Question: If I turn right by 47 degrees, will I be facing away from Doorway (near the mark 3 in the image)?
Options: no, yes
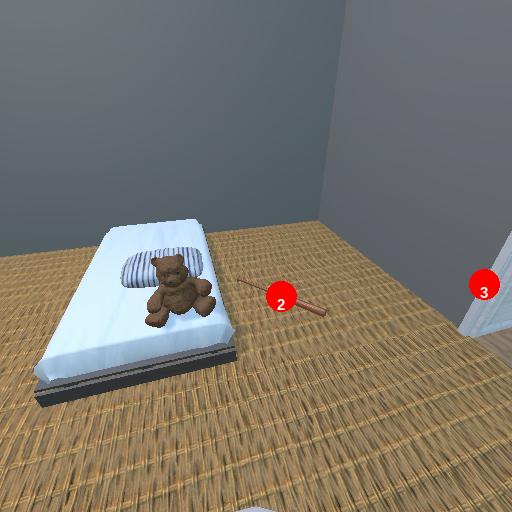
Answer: no